Interaction volume radius: 5 \u00c5
Interaction volume height: 20 \u00c5
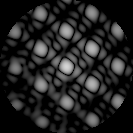
Disorder parameter: 0.0435